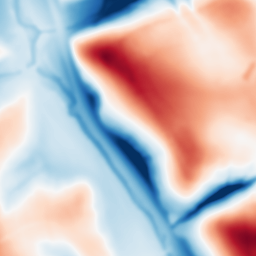
Category: multiscale
Decomposition family: dog_multiscale
Decomposition parameters: sigma_ratio: 1.6
n_scales: 6
base_sigma: 2
Upsampling method: quartic
Upsampling parameters: scale: 4
Upsampling scale: 4